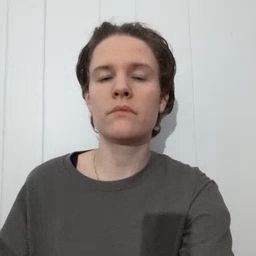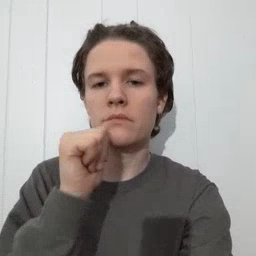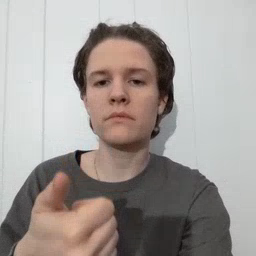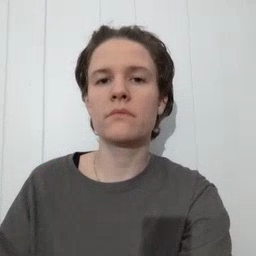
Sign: tomorrow